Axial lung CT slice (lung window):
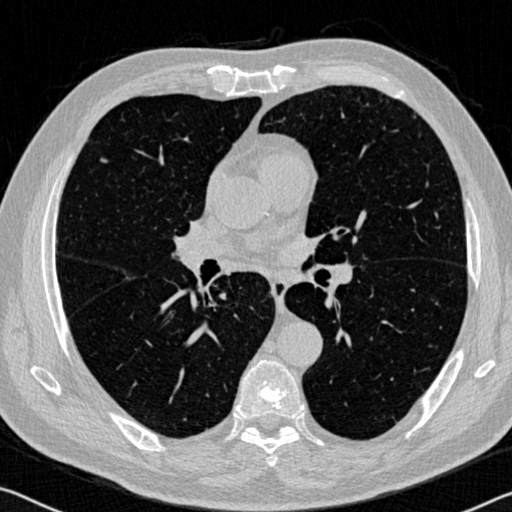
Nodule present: no